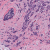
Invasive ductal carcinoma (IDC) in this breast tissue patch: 1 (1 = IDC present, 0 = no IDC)